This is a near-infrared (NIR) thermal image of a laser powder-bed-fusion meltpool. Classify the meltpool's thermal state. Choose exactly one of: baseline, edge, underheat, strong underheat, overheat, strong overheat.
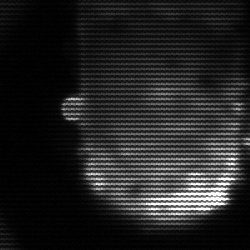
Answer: baseline